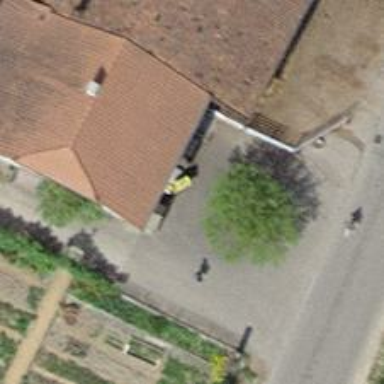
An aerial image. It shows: Farm shop.